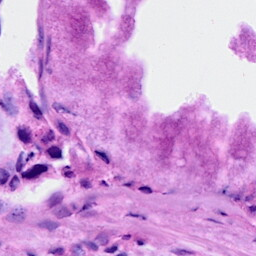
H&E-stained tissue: Breast